Question: '''
const users = [
{id:1, email:"abc@email.com"},
{id:2, email:"xyz@email.com"},
{....}(~70,000 objects)
]
function a(){
const id = 545
users.filter((value)=>{
if(value.id === id)
return true
})
}
'''
We have 70,000 users' objects. we need to filter the email based on the id.
users= [{id: '1001', email: "abc@gmail.com"}, {{id: '1002', email: "spc@gmail.com"} , ..];
Using array and array.filter() ends up in the error.
Error

what's the best way of approach for this?
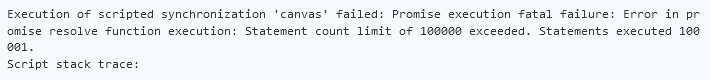
Answer: It might be best to convert your array into a <URL> so that lookups can be made without scanning the entire array. As such:
'''
const lookupMap = new Map(users.map((u) => [u.id, u]));
'''
so now you can
'''
const user = lookupMap.get(userId)
'''
without having to scan all 70000 user objects.